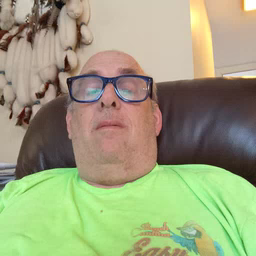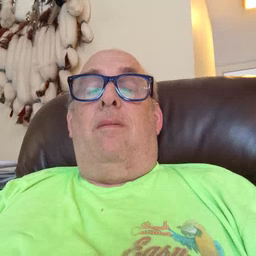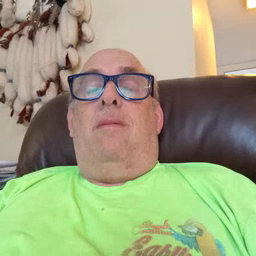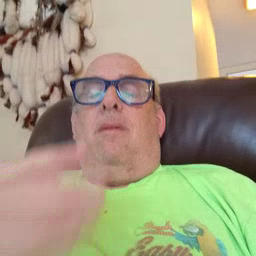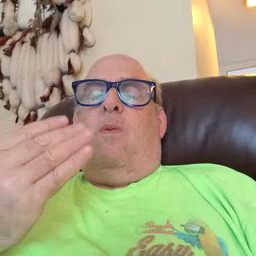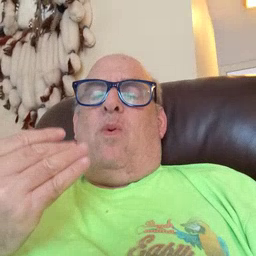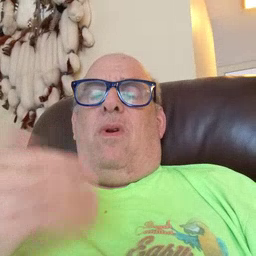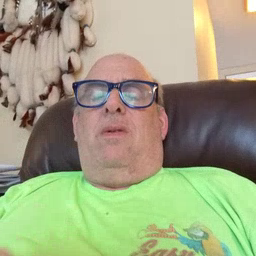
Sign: wait